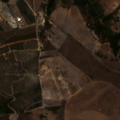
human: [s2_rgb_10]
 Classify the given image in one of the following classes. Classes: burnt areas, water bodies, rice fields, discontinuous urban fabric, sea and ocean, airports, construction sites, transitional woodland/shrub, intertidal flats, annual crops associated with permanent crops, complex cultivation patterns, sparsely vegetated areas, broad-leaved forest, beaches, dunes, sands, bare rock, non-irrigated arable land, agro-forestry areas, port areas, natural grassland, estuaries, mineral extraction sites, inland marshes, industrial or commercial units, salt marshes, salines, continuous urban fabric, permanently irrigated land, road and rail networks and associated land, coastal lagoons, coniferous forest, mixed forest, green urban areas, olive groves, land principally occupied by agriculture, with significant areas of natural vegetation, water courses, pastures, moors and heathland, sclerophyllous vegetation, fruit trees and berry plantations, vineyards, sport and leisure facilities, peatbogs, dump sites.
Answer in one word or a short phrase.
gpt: non-irrigated arable land, permanently irrigated land, broad-leaved forest, transitional woodland/shrub